Interaction volume radius: 10 \u00c5
Interaction volume height: 10 \u00c5
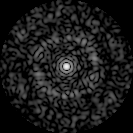
Disorder parameter: 0.8278